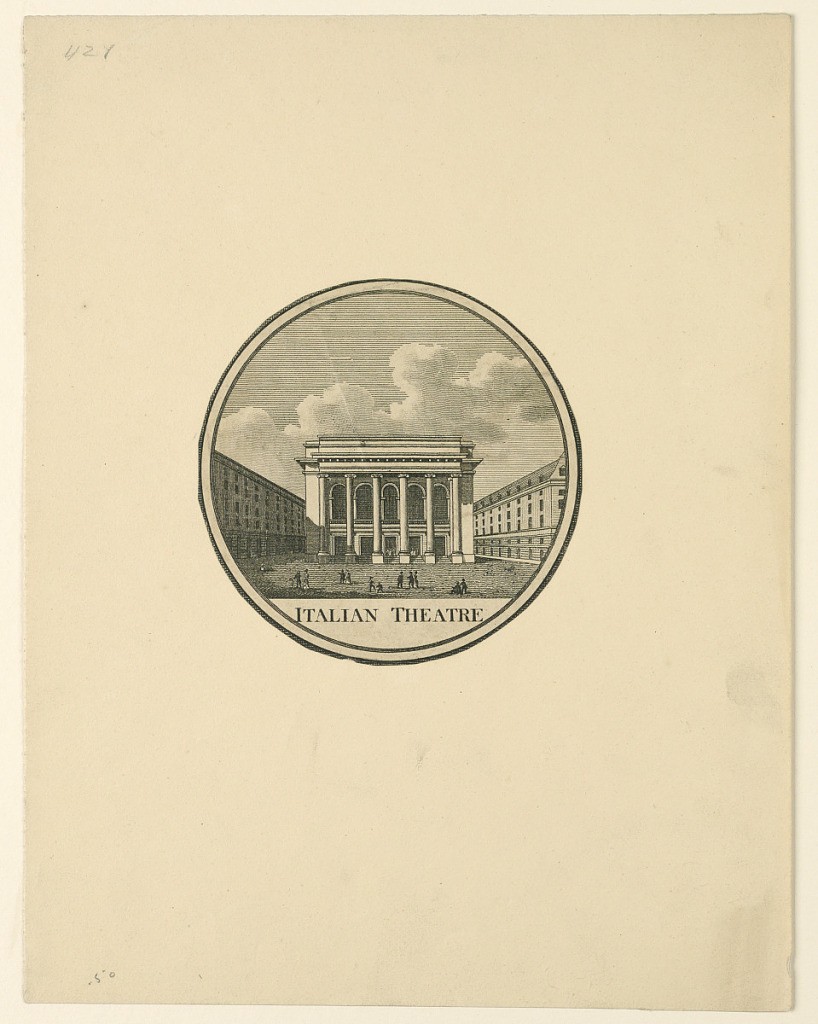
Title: Theatre des Italiens, Paris
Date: ca. 1790
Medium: Engraving on paper
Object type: Print
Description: Circular. Like -1403. Straight view of the facade and oblique views of the neighboring houses. People are in front of two of the doors and on the square. Caption: "ITALIAN THEATRE".